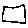
Label: square